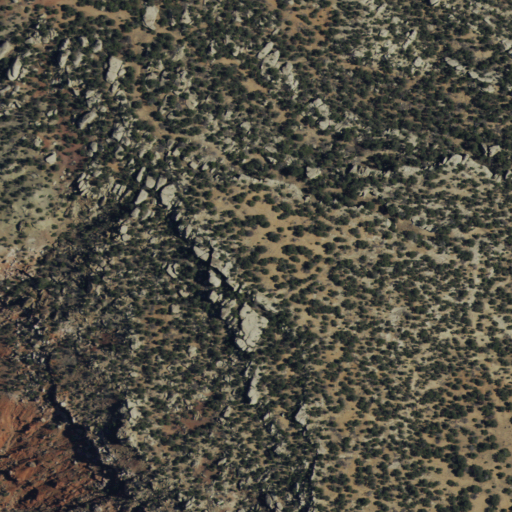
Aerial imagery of mountain in New Mexico named Mesa Naranja containing only shrub